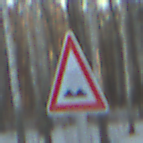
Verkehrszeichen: UnebeneFahrbahn
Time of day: SunriseSunset
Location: Outdoor (Nature)
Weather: Clear
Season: Winter
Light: Natural